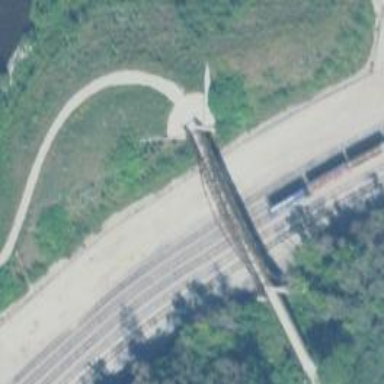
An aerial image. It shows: Asphalt path crossing abandoned railway on cantilever bridge.